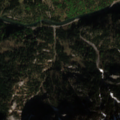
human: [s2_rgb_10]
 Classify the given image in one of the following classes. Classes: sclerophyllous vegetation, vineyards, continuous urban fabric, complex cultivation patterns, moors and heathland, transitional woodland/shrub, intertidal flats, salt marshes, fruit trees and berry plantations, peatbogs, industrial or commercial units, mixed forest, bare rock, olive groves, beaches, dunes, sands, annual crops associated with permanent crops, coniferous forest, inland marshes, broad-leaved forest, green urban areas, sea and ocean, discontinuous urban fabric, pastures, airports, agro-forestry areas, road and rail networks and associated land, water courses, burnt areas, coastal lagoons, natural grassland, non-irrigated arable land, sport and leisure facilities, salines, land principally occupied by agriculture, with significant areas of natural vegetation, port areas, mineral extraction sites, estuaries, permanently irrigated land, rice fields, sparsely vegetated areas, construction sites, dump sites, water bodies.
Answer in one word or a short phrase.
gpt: broad-leaved forest, coniferous forest, mixed forest, moors and heathland, bare rock